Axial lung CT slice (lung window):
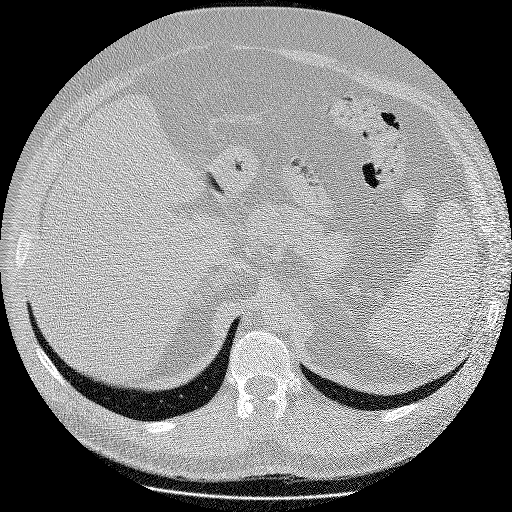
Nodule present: no